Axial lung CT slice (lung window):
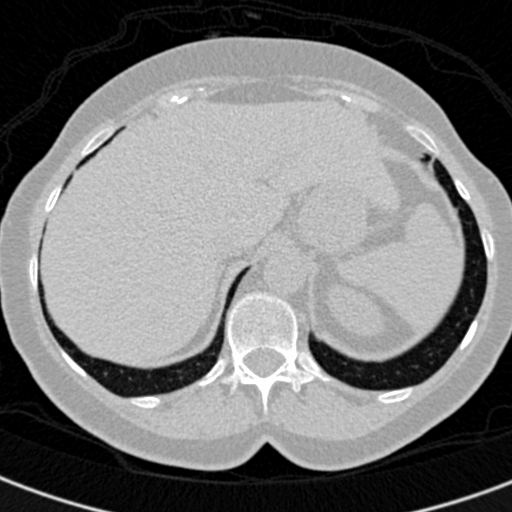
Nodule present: no